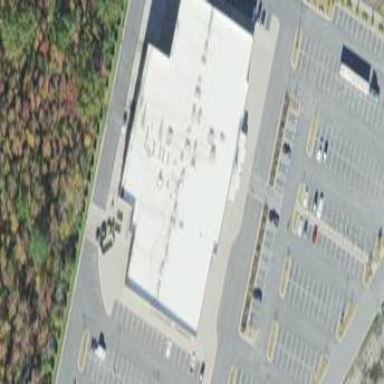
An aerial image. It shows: Cinema building.